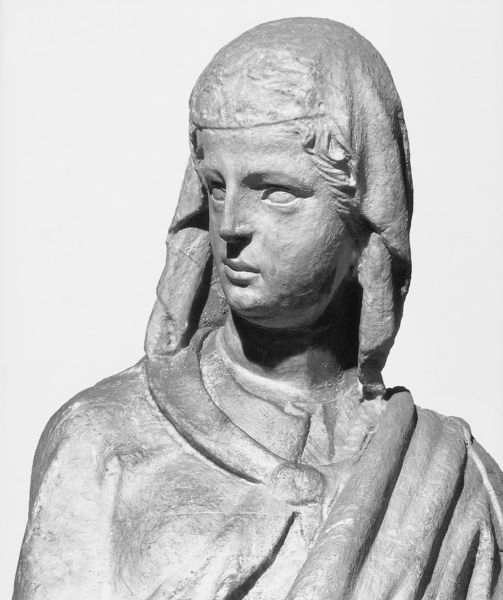
Titel: Sibylle von der Domfassade
Künstler: Giovanni Pisano
Institution: Siena, Museo dell’opera Metropolitana
Schlagwörter: kopf, mann, schatten, umhang, weiß, mädchen, frau, grau, haar, mund, nase, blick, dame, schleier, jung, falten, gesicht, stein, hals, auge, haare, mantel, brosche, lippe, statue, weiblich, kopftuch, bronze, eisen, jungfrau, mittelalter, skeptisch, verwundert